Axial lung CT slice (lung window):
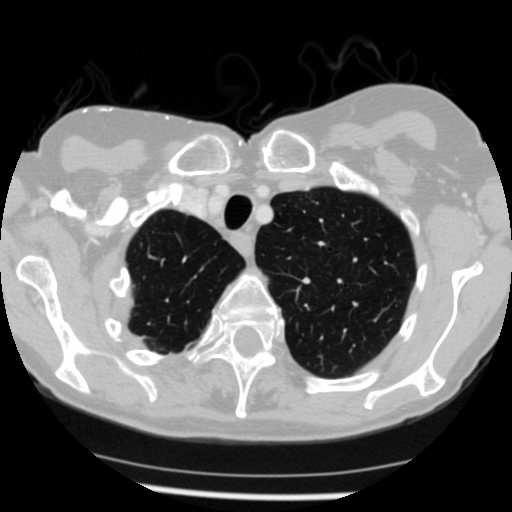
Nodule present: no